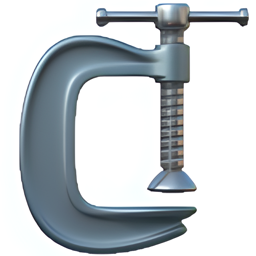
Name: compression
Emoji: 🗜
Group: Objects
Sub-group: tool